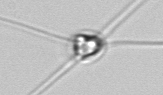
Label: Chaetoceros_danicus